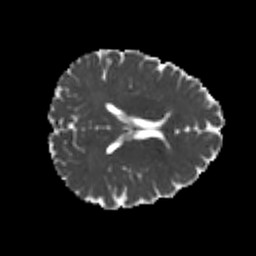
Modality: MD
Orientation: axial
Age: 22
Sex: female
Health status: healthy
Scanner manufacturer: philips
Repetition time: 7.388 s
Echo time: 0.08599 s